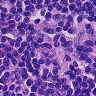
Metastatic tissue present: no